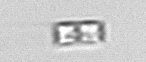
Label: Bacillariophyceae_morphotype1